Interaction volume radius: 5 \u00c5
Interaction volume height: 10 \u00c5
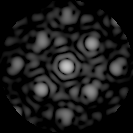
Disorder parameter: 0.3016